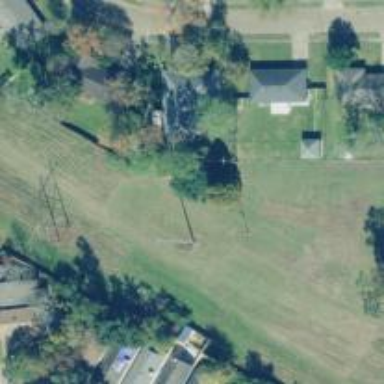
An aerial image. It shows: Power pole.